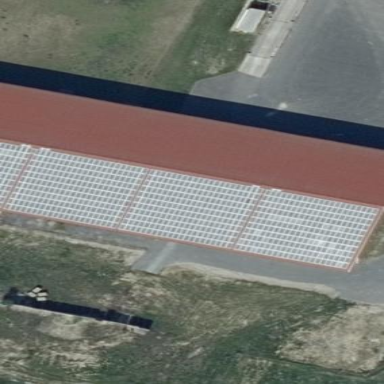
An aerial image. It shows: Building equipped with solar photovoltaic panel for generating electricity. The small installation is solar power generator.